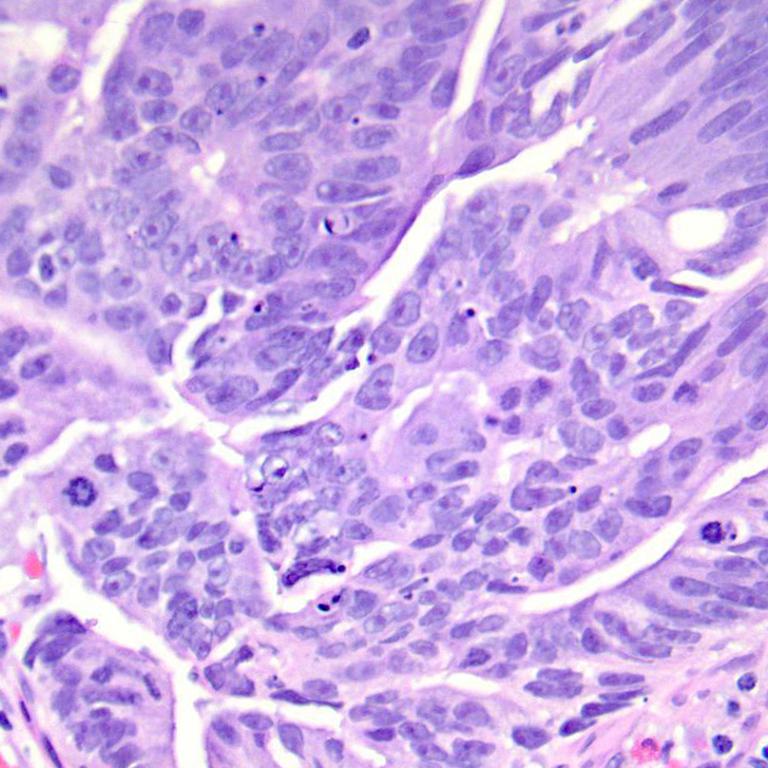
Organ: colon
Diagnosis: adenocarcinomas